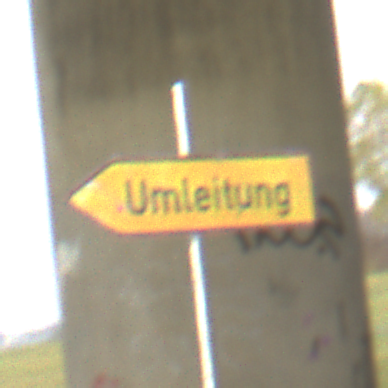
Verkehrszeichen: UmleitungswegweiserLinksweisend
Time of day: SunriseSunset
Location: Outdoor (Suburban)
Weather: PartlyCloudy
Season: NotSpecified
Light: Natural